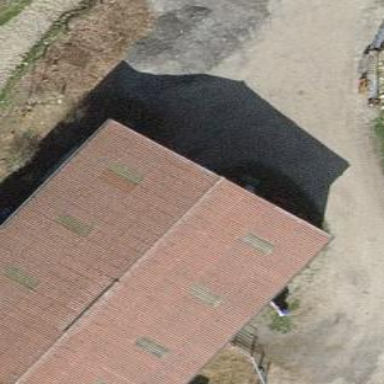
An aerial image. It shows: Industrial building.